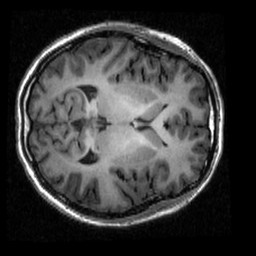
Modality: T1w
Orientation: axial
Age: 19
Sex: female